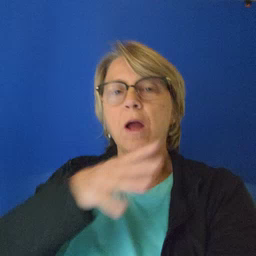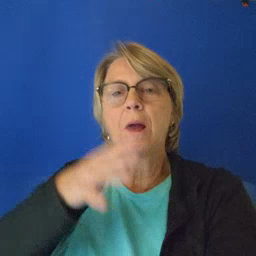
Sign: farm